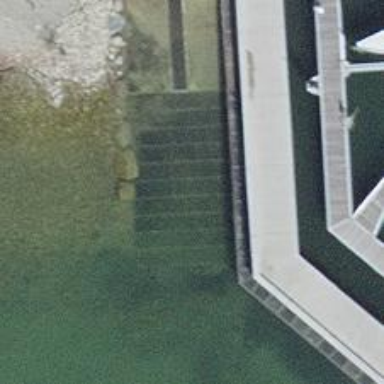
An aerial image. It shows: Slipway on leisure land.